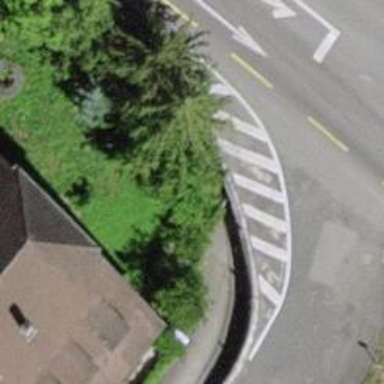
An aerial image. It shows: Tunnel footway.